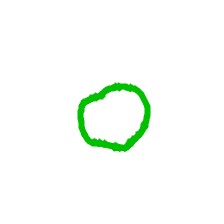
Shape: circle